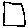
Label: square